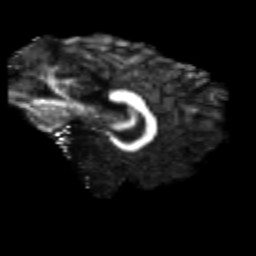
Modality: FA
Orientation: sagittal
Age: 24
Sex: male
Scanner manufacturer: siemens
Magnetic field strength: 3 T
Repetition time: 3.5 s
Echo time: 0.125 s